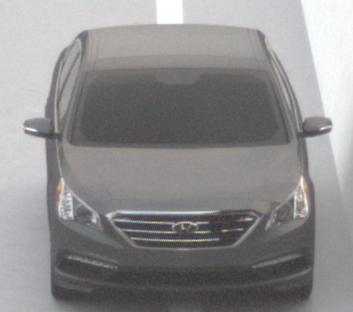
Make: Hyundai
Model: Sonata
Detailed model: Gen. 7
Model produced from: 2015
Model produced until: 2017
Doors: 4
Color: gray
Road condition: dry road
Daytime: morning or afternoon
Contrast: low contrast